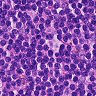
Metastatic tissue present: no